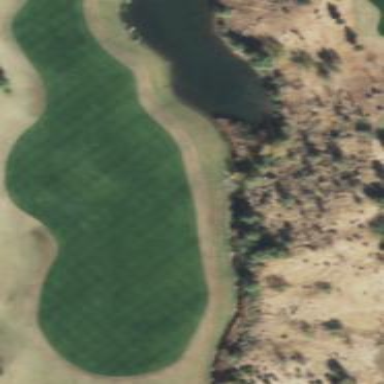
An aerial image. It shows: Water hazard on golf course.